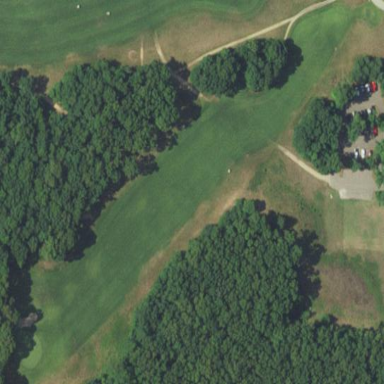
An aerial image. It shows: Grassy area designated as golf fairway.